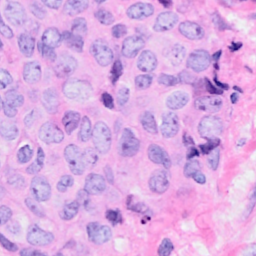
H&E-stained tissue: Breast